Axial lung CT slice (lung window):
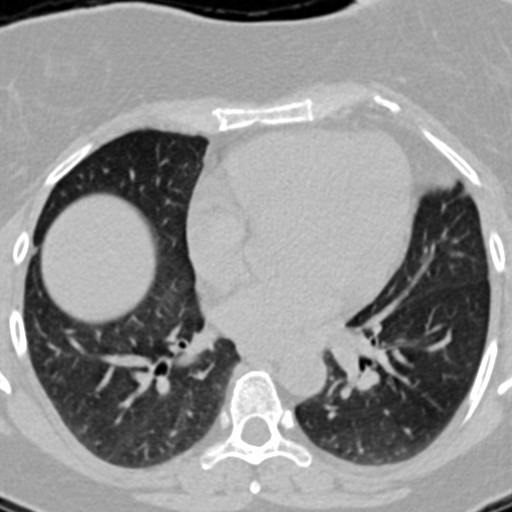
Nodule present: no